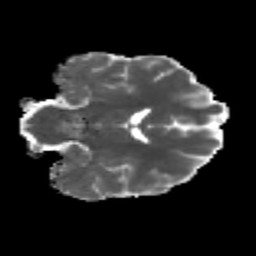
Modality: MD
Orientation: coronal
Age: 23
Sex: male
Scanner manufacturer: siemens
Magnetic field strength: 3 T
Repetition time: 3.5 s
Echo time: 0.113 s